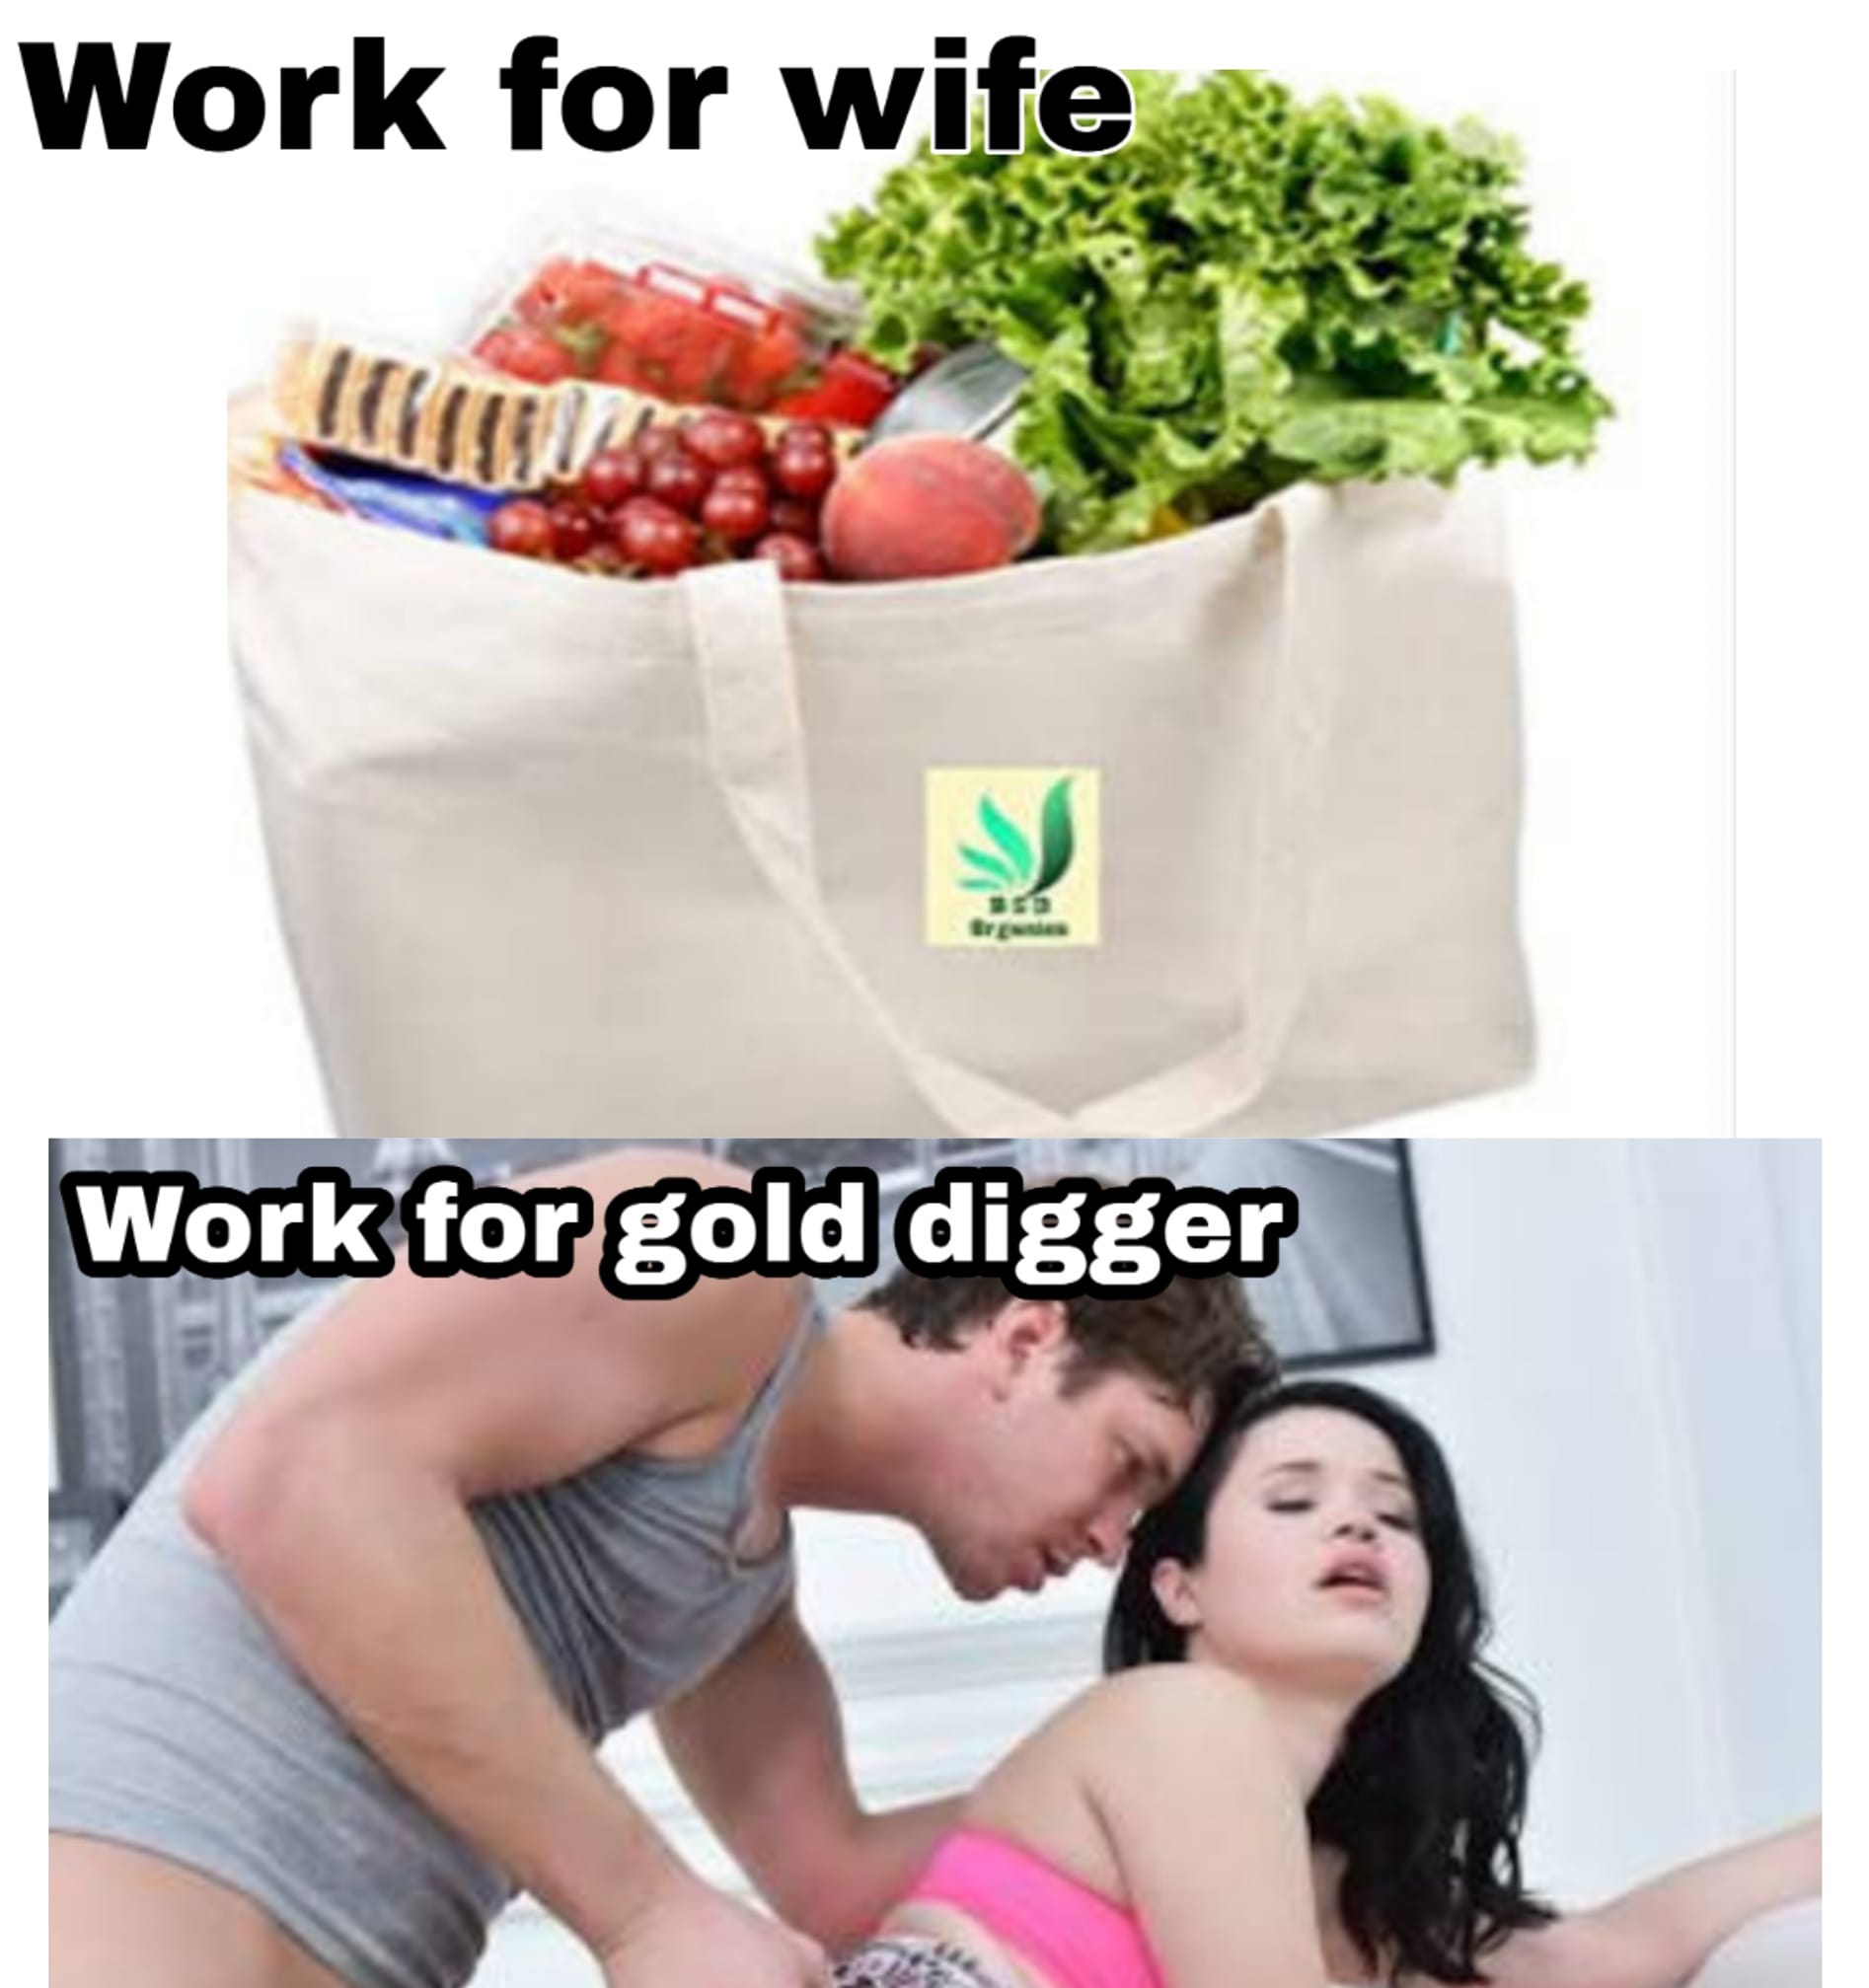
Caption: Work for wife      Work for gold digger
Label: hate